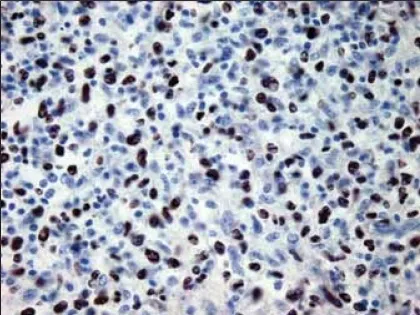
Most cells are EBV positive (anti -EBER probe), x 200.
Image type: pathology (immunostaining)